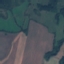
Label: Pasture